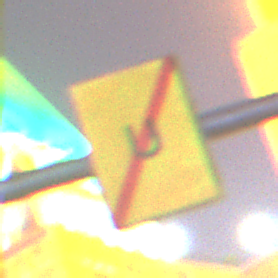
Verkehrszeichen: EndeUmleitung
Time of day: Night
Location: Outdoor (Urban)
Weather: PartlyCloudy
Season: NotSpecified
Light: Natural